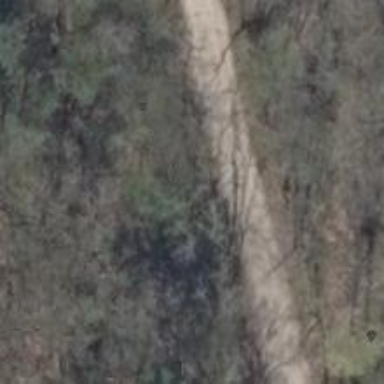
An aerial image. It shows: Unclassified road with compacted surface.